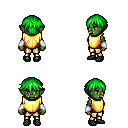
a pixel art fantasy rpg character, female body template, orc, green skin, gold chest armor, gold greaves, green short bangs hairstyle, white cloth bracers, ghillies, four views (front, back, left, right), 2x2 character sprite sheet, small pixel art, hard edges, no anti-aliasing